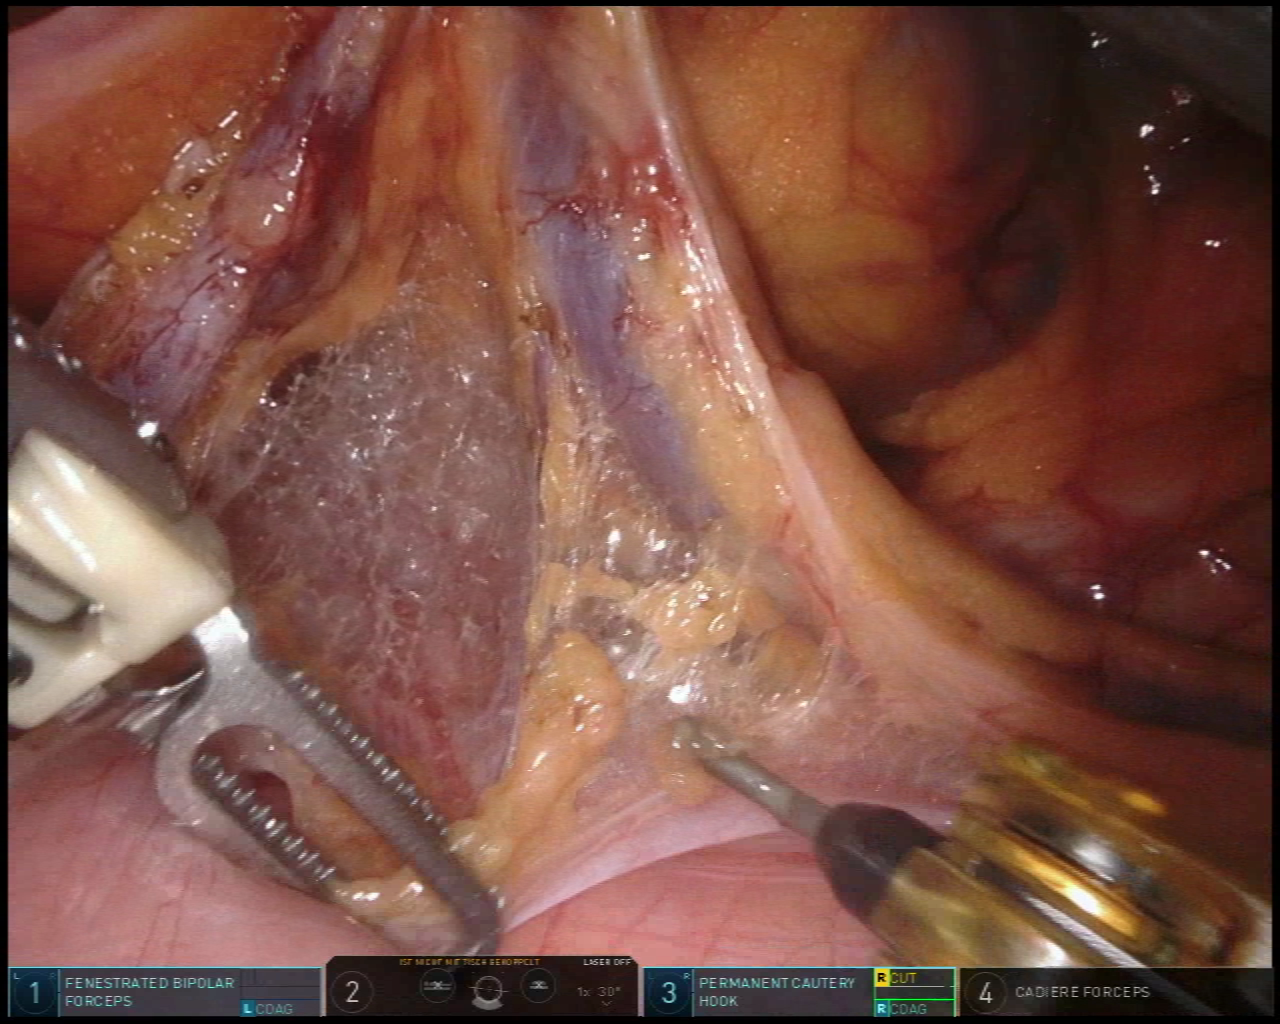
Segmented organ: intestinal_veins
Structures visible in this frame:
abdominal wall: no
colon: yes
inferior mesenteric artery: no
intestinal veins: yes
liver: no
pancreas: no
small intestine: no
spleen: no
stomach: no
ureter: no
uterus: no
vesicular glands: no